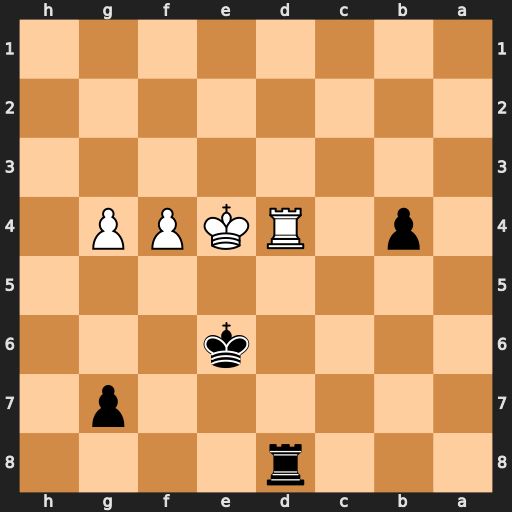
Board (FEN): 3r4/6p1/4k3/8/1p1RKPP1/8/8/8
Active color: b
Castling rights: -
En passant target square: -
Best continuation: Rxd4+ Kxd4 b3